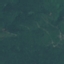
Land use / land cover: Forest